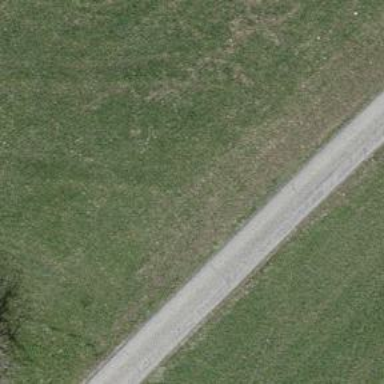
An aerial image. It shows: Track with grade1 tracktype.